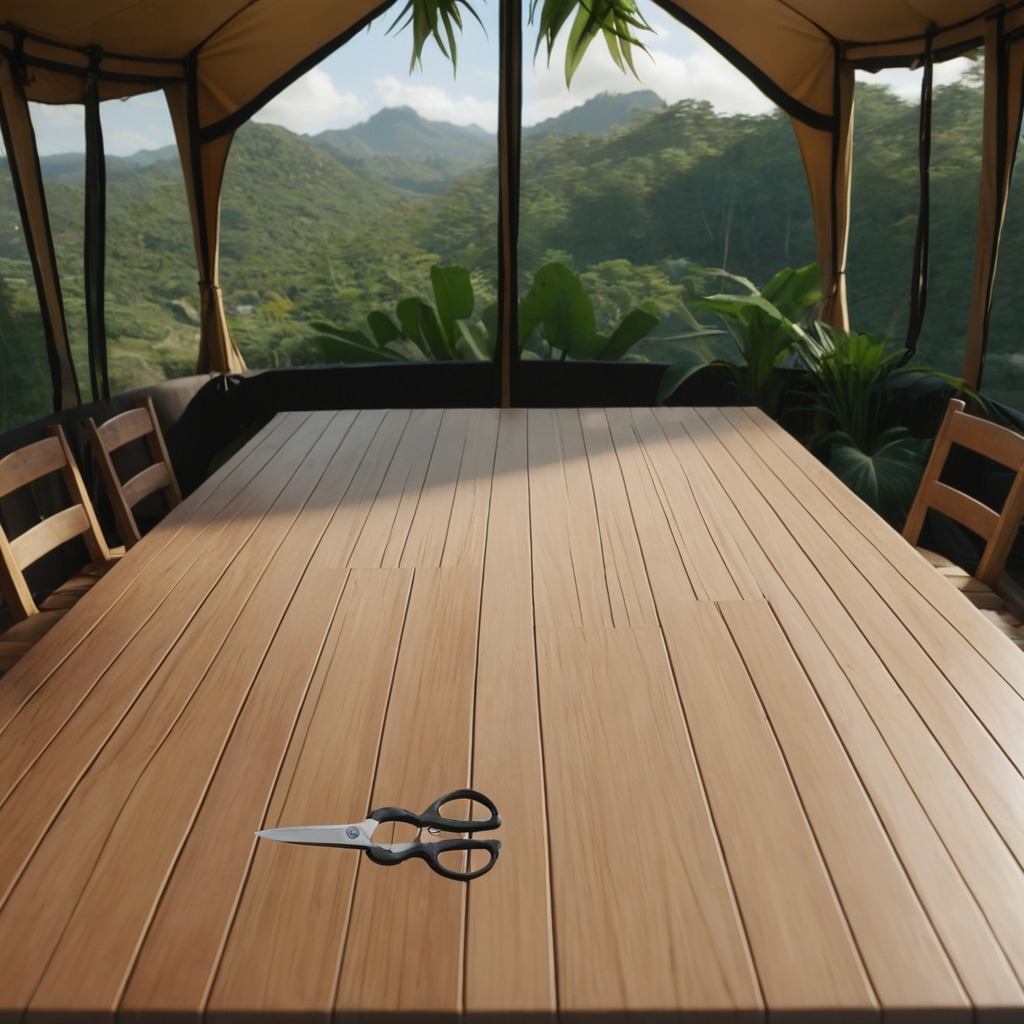
A scissor is lying on the wooden table inside a jungle field workshop tent.